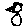
Label: bird